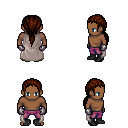
a pixel art fantasy rpg character, male body template, human, dark skin, gray cape, magenta pants, brown ponytail hairstyle, metal gloves, black shoes, four views (front, back, left, right), 2x2 character sprite sheet, small pixel art, hard edges, no anti-aliasing